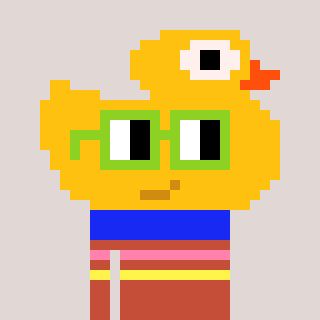
a pixel art character with square light green glasses, a ducky-shaped head and a rust-colored body on a warm background